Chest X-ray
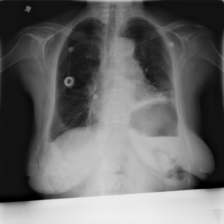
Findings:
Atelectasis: positive
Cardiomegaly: negative
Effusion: negative
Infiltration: negative
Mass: negative
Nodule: negative
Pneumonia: negative
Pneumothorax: positive
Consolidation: negative
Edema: negative
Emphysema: negative
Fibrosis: negative
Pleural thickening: negative
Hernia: negative